Question: i've been looking around to find the best way to have wrap arround edges of a world for the bodies.
I managed to use this topic to do it :
<URL>
Using SetTransform() i could make it appear on the other X/Z side.
Now Let's say i have an object for example a simple box 10x10.
If half the box goes beyond upper Y edge i want the portion that goes beyond to appear below with the other part of the box that is still visibile on the upper part to stay there.
To summarize i want a "real wrap arround edge like this used to be done in old games.
I hope i was clear enough...
Edit :
I've added a picture to explain what i mean :

Thanks
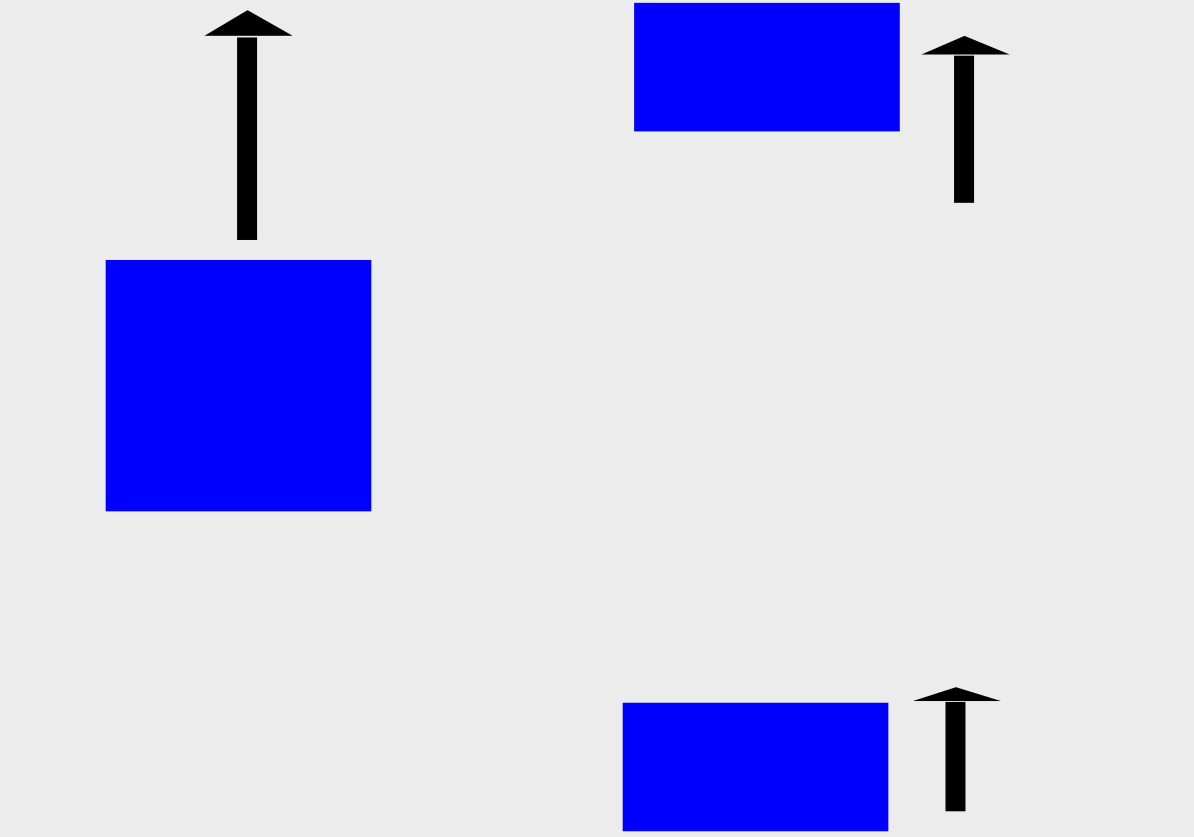
Answer: Finally i googled a bit found this article on Unity :
<URL>
On Box2D I created 8 ghosts bodies which were positionned as defined in the article.
During Box2D Steps i added some logics to check where my original body is positionned.
When it goes to the edges the Ghost Body appears on the other edge. It works also when the original Body goes on a corder. 4 ghosts bodies will appear on each edges.